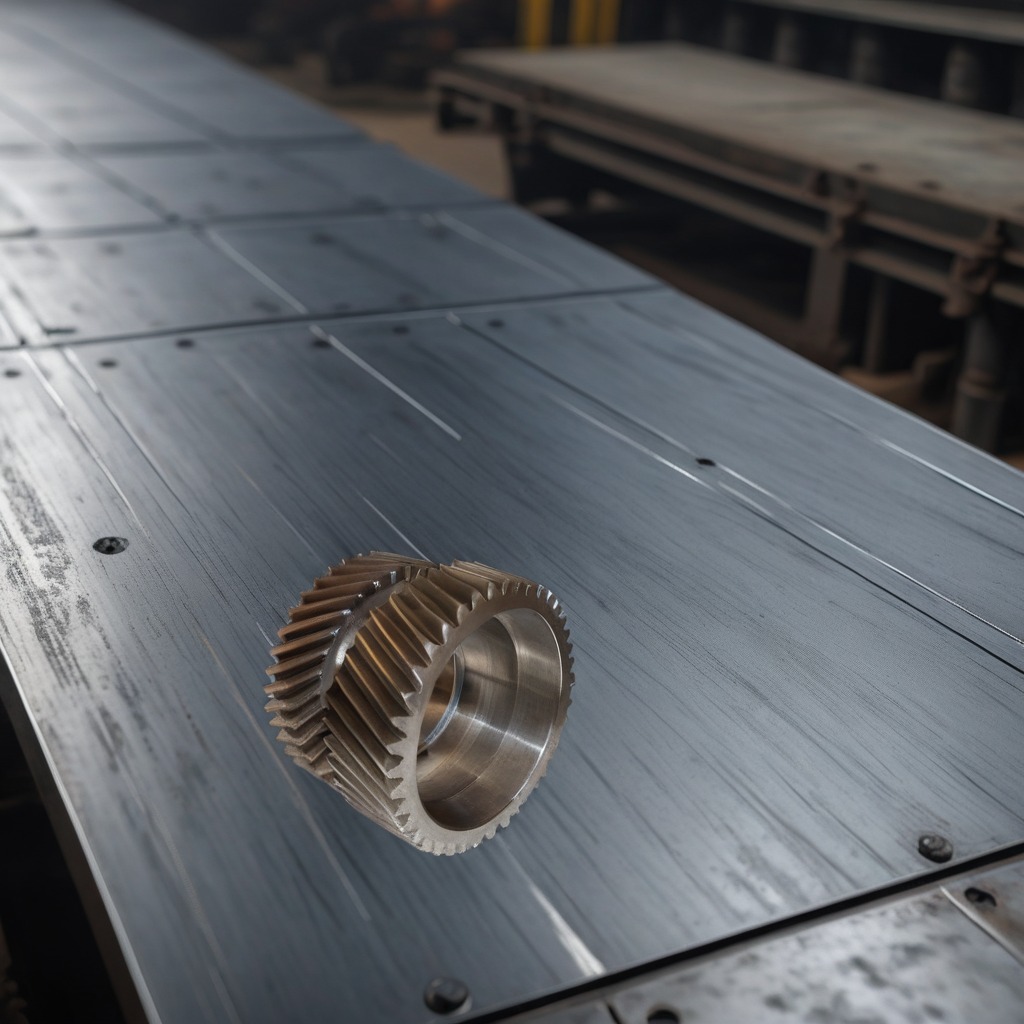
A steel gear with teeth is lying on the cold steel table in a mining workshop.